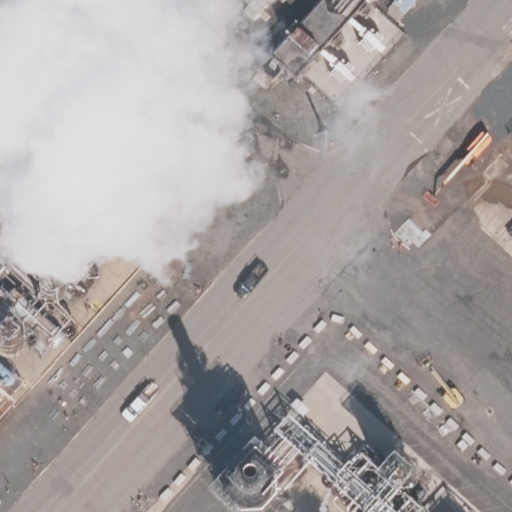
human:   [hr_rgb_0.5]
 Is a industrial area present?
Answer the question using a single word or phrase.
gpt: yes

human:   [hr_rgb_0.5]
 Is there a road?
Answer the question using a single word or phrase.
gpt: yes

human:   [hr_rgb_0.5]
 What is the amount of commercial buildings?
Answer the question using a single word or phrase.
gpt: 0

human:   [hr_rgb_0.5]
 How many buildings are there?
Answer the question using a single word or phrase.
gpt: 0

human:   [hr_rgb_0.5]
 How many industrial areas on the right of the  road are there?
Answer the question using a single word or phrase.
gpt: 1

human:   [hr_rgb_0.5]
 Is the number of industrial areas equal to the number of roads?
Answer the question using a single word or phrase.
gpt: yes

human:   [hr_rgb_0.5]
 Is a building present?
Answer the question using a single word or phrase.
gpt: no

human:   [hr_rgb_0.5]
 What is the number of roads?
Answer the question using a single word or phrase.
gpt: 1

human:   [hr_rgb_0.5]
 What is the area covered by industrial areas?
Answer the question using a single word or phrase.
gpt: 10583m2

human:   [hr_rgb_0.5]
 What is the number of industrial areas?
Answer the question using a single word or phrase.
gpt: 1

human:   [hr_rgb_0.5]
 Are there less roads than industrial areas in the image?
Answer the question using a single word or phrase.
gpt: no

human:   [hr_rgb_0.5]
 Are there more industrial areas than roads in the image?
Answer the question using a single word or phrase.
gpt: no

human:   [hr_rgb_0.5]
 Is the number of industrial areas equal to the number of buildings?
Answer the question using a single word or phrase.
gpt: no

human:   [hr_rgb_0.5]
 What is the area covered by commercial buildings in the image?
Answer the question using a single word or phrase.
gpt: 0m2

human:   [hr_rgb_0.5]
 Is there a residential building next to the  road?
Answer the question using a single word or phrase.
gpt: no

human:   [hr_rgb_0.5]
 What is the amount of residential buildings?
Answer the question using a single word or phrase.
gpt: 0

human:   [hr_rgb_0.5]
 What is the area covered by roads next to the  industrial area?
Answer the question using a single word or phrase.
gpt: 0m2

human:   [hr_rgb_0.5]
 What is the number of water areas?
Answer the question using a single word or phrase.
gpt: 0

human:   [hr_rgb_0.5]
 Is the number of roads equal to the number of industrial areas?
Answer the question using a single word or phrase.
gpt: yes

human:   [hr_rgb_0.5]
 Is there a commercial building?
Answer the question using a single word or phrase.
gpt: no

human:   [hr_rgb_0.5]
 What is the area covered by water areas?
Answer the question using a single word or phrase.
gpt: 0m2

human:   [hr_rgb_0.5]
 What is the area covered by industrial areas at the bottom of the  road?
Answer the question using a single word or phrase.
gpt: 10583m2

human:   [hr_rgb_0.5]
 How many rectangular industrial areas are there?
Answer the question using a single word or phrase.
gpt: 1

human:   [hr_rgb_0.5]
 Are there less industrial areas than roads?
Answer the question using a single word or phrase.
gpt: no

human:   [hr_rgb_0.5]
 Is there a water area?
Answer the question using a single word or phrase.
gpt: no

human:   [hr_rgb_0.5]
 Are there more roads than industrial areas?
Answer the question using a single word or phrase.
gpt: no

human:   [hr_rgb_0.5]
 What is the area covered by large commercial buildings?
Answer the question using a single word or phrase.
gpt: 0m2

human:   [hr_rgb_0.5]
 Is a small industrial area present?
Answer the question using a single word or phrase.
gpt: no

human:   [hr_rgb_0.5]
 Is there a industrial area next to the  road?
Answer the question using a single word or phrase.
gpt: yes

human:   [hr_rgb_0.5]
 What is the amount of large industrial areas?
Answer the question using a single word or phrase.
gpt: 1

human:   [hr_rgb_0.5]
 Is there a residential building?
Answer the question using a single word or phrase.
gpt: no

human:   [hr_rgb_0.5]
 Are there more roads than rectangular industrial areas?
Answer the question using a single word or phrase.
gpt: no

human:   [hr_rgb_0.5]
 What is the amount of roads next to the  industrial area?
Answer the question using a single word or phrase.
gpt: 1

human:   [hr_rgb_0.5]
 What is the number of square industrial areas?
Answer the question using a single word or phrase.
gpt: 0

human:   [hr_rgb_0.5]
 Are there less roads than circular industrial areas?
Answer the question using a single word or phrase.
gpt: no

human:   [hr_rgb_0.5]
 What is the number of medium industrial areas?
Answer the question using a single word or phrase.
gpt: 0

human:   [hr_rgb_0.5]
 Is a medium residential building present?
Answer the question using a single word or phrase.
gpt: no

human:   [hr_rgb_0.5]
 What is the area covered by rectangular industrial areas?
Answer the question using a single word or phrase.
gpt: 10583m2

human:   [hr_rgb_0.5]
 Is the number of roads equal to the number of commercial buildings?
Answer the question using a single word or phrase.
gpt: no

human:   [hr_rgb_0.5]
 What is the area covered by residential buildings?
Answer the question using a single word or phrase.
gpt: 0m2

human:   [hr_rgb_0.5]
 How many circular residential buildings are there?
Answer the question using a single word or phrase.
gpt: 0

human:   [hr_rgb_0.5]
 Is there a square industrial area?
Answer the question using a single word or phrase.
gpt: no

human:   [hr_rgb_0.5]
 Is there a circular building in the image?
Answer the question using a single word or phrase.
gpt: no

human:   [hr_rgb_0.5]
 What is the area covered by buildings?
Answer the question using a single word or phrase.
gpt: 0m2

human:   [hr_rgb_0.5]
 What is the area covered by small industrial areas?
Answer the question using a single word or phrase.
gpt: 0m2

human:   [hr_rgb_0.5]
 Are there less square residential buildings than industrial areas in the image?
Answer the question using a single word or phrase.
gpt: yes

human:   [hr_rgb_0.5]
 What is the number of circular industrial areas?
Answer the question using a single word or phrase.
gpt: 0

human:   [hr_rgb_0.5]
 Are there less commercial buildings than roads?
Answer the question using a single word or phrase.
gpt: yes

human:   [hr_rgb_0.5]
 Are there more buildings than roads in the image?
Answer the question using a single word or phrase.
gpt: no

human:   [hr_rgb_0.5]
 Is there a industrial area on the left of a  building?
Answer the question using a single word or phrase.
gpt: no

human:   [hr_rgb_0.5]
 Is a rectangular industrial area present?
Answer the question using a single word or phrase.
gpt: yes

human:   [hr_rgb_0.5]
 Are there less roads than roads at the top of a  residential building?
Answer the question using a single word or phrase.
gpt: no

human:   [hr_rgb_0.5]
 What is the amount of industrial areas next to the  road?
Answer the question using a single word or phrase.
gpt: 1

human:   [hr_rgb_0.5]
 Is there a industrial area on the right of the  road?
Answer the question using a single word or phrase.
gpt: yes

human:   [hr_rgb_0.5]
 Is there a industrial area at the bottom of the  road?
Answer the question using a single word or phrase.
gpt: yes

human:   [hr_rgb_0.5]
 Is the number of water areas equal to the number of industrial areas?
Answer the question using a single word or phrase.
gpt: no

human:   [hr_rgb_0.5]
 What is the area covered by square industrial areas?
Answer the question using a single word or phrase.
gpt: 0m2

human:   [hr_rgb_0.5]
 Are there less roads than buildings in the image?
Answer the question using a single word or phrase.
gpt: no

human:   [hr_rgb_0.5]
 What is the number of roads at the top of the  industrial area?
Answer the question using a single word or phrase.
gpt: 1

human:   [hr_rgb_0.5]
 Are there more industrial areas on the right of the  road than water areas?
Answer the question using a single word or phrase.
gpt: yes

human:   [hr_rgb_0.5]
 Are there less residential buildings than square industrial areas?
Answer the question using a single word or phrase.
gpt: no

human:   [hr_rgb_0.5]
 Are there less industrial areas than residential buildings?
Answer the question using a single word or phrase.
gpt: no

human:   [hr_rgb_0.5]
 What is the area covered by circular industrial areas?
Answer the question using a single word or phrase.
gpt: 0m2

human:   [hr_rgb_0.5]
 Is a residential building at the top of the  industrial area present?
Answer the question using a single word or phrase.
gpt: no